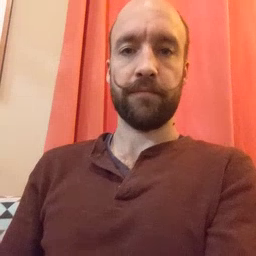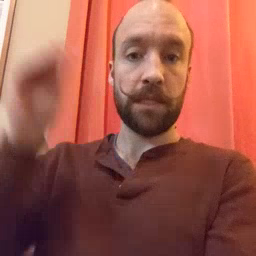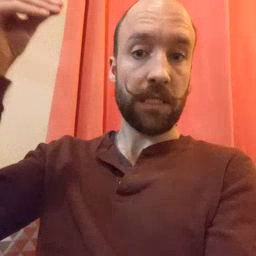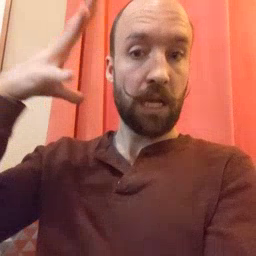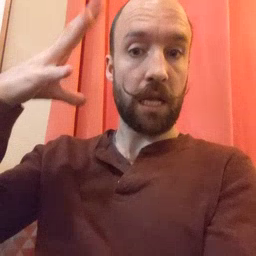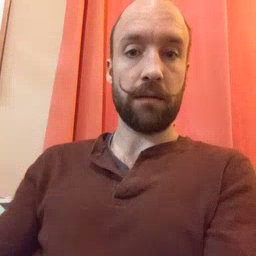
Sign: sun